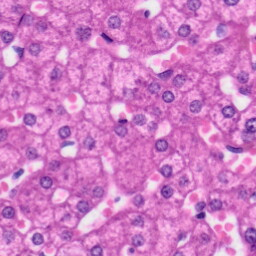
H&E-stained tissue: Liver